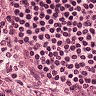
Metastatic tissue present: no